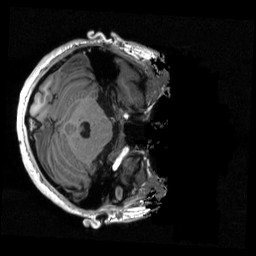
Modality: T1w
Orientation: axial
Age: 25
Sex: male
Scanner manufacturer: siemens
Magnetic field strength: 3 T
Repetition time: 2.3 s
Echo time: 0.00298 s